Question: I am writing a program that firstly shows Java GUI using JNI and then calls Windows simple GUI.
IF I call Windows simple GUI without calling Java GUI, it shows on the top of other windows so I can see it directly right after it starts.
the problem is, if I call Windows simple GUI after calling JAVA GUI, it shows its windows simple GUI at bottom of other windows: other Windows just hide it.
Here is a picture, you cam see my simple Windows GUI has been hide by visual studio when it starts.

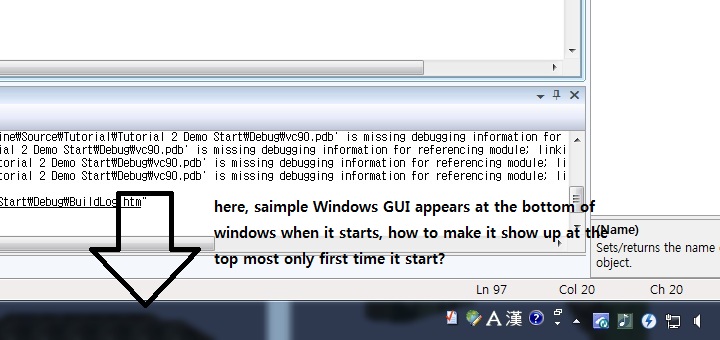
Answer: I am not sure I understood the question but I am going to try to answer anyway. What I understand is that you are launching 2 programs and you want to bring one of them to the front of the desktop.
I suppose that you are using <URL>, so see if you can use that.
Otherwise you can try calling <URL>. You will need to pass the window handle to this function.
You can obtain the window handle by calling <URL>.
Pseudo code:
'''
foreach window in EnumWindows()
if GetWindowModuleFileName(window) == "program.exe"
ShowWindow(window, ...)
'''